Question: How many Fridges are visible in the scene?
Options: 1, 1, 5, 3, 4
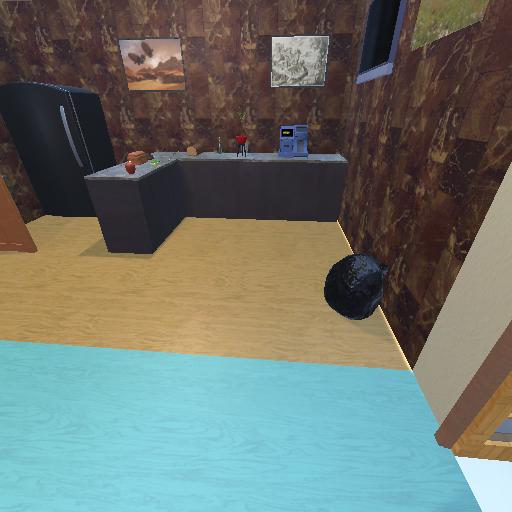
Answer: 1